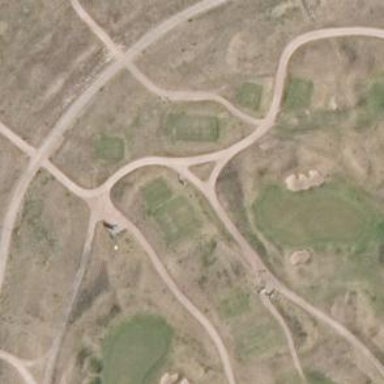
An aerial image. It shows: Path for both road and golf.